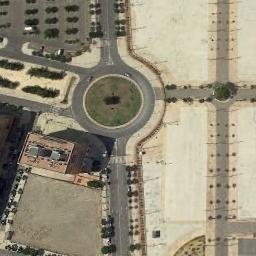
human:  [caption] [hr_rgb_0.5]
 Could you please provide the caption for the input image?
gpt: There are several buildings beside the roundabout .

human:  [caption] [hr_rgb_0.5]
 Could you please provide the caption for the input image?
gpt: The roundabout with four exits and entrances is in the clearing and a building is next to the roundabout .

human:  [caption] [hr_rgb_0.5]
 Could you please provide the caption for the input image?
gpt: The roundabout is on the bare land next to buildings .

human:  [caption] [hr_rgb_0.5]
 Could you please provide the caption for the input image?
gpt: There are several vehicles at the roundabout with many bifurcation roads, And around the roundabout there is a tall building and some trees and a square .

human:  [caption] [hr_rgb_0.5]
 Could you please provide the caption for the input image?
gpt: There are some green bushes and a building beside the roundabout .